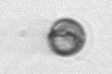
Label: Dinophyceae